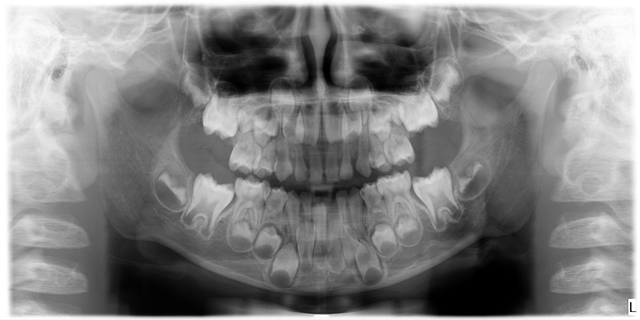
child